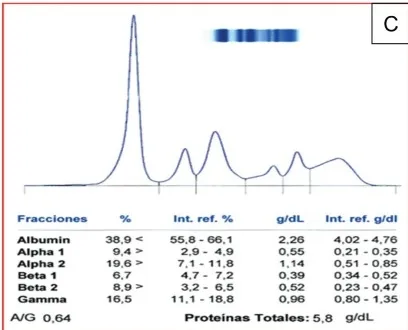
(C) Proteinogram with hypoalbuminemia and hypergammaglobulinemia.
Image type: chart (chart)